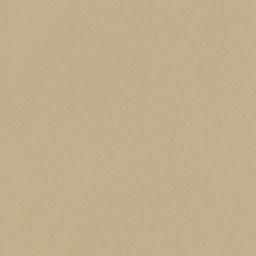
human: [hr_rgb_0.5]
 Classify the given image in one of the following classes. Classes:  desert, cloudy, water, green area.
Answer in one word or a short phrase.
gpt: desert